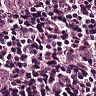
Metastatic tissue present: yes